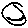
Label: smiley face